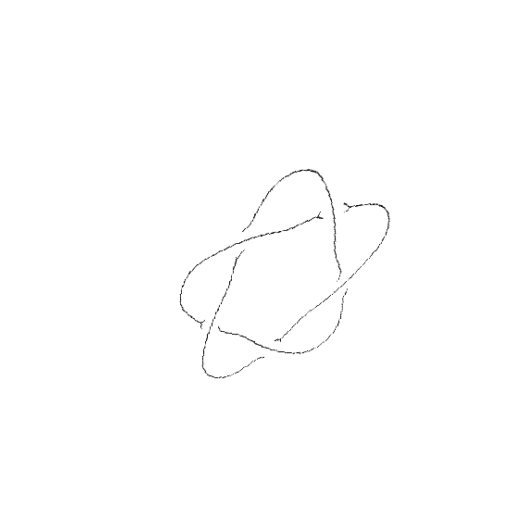
Crossing number: 5